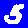
Digit: 5